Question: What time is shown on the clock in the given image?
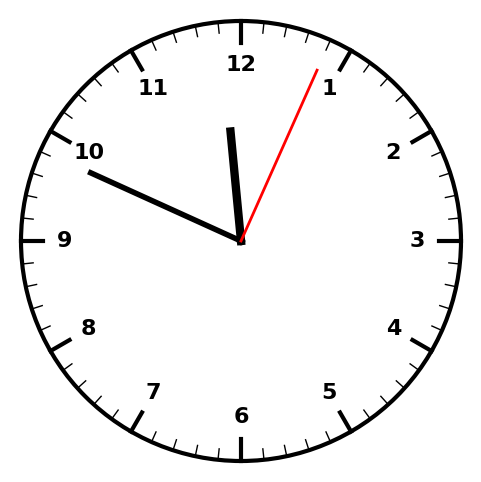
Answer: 11:49:04